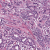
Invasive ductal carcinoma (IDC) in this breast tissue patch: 1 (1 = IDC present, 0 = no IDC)